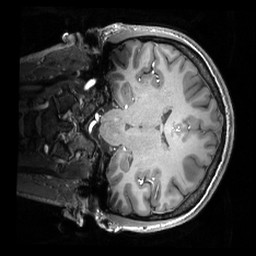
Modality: T1w
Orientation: coronal
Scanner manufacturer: philips
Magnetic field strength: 7 T
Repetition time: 0.008 s
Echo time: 0.001974 s